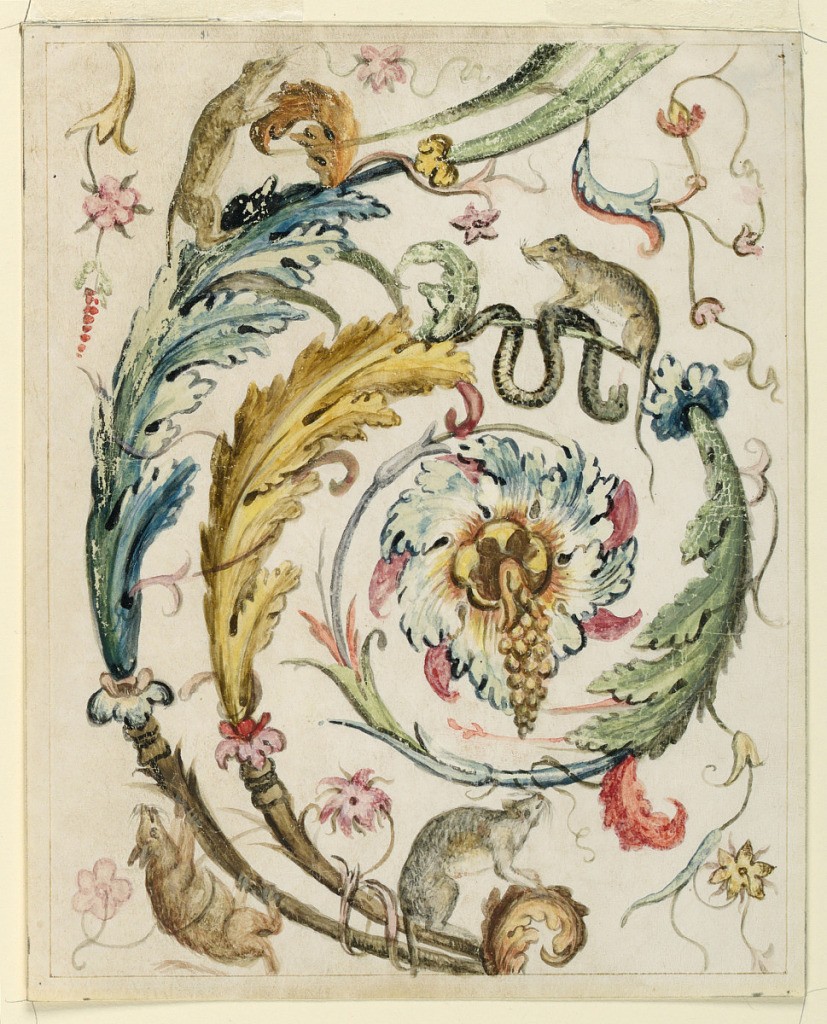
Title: Foliate Arabesque with Rodents
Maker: Henri Sallembier, French, ca. 1753 - 1820
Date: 1650–1700
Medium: Brush, water color, gouache on vellum
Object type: Drawing
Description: Single scroll of a foliate arabesque, with four rodents shown climbing over the vines, and a snake curled about a tendril, beneath one rat.  Copied motif from Raphael's Vatican loggia.